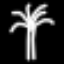
Label: palm tree